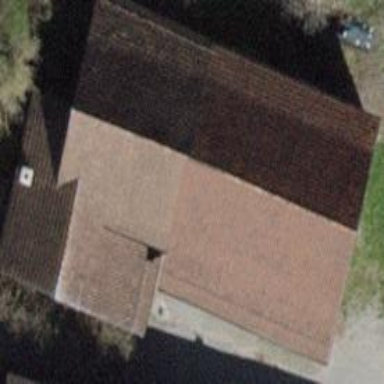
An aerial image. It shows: Barn.